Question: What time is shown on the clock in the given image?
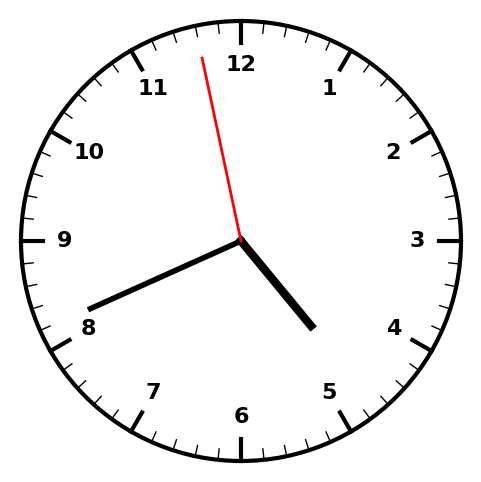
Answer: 04:40:58